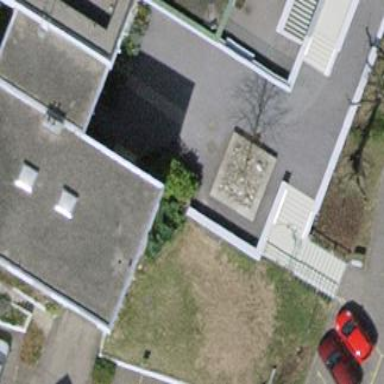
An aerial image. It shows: Deck part of building.